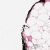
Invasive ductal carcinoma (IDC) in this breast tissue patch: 0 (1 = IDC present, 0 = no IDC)